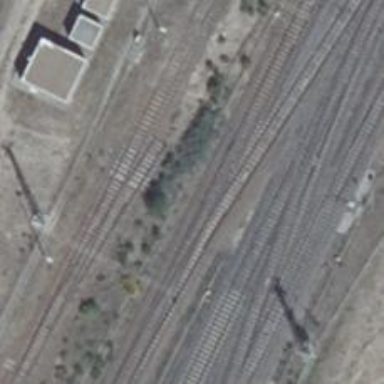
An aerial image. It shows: Abandoned railway yard is depicted.